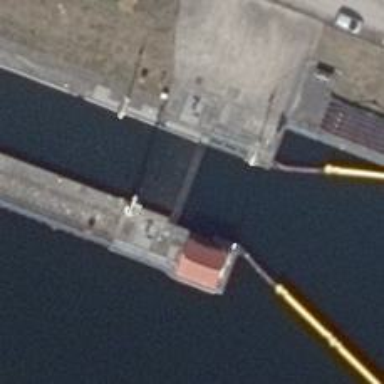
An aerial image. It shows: Lock gate along waterway.